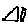
Label: line